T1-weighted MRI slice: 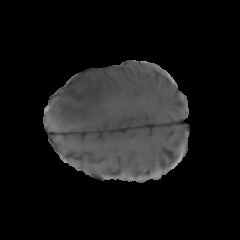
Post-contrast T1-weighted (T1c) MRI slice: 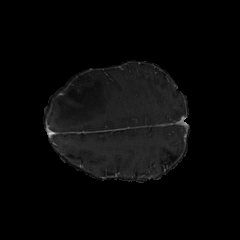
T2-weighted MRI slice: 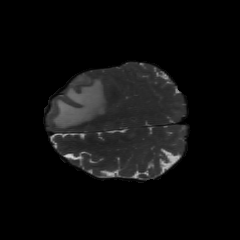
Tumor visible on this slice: yes